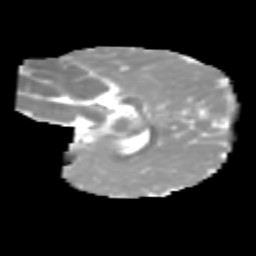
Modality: MD
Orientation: sagittal
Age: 6
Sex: female
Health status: healthy